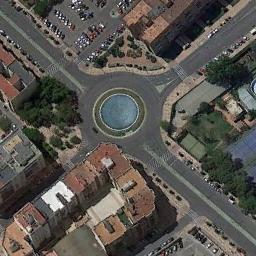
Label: roundabout